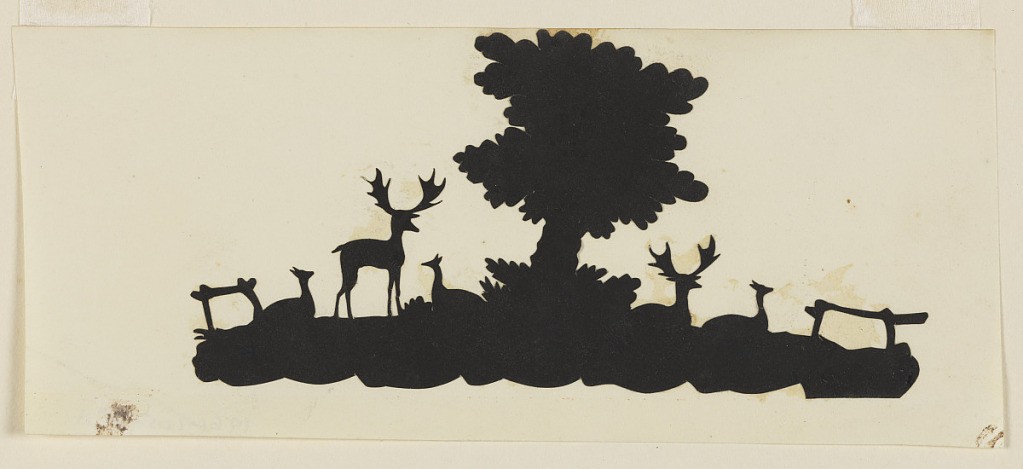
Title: Tree with Stags and Roe
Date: ca. 1830
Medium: Silhouette of black paper on white paper mount
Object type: Silhouette
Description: Tree with stags and roe.